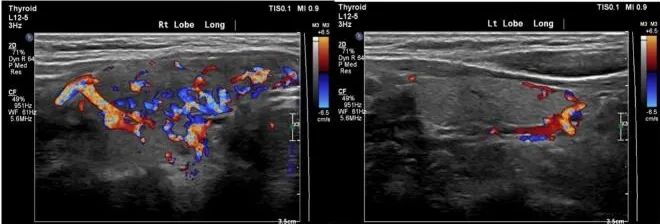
B. Color doppler neck ultrasound demonstrating the greater hypervascularity of right thyroid lobe.
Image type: radiology (ultrasound)